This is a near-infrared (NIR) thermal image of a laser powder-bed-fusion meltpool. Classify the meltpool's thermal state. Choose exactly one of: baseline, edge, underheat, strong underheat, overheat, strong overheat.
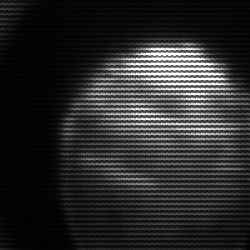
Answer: edge